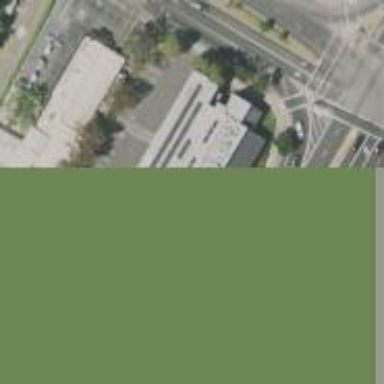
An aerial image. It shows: Healthcare clinic.